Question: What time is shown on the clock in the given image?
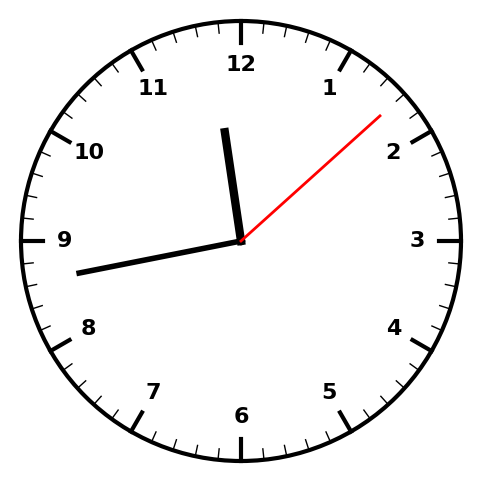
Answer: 11:43:08